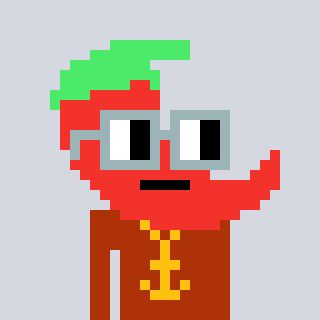
a pixel art character with square dark gray glasses, a chilli-shaped head and a hotbrown-colored body on a cool background